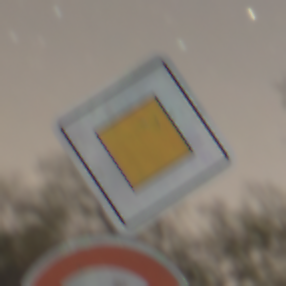
Verkehrszeichen: Vorfahrtsstrasse
Zusatzzeichen unten: Geschwindigkeit60
Umgebung: Outdoor, Nature
Tageszeit: Night
Wetter: Clear
Licht: Natural
Jahreszeit: NotSpecified
Kontrast: LowContrast